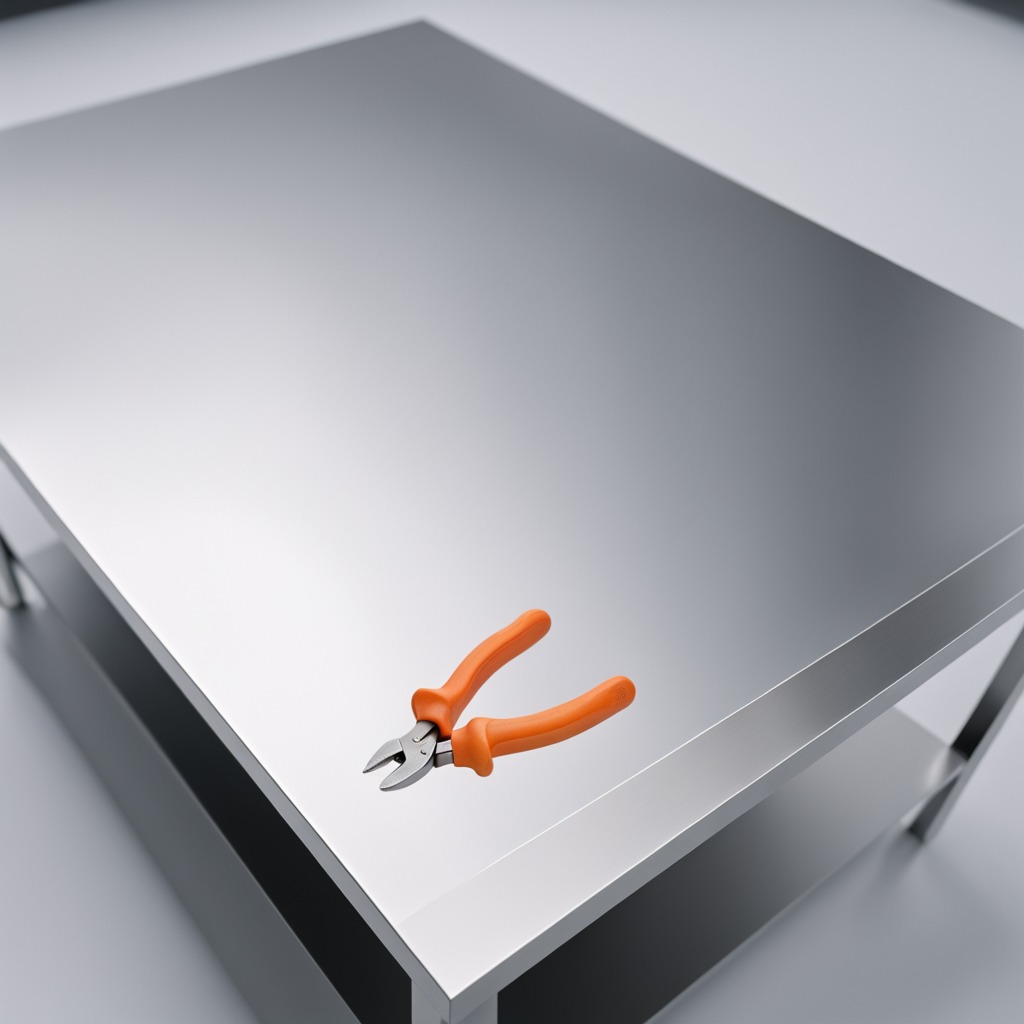
A plier is lying on the stainless steel table.